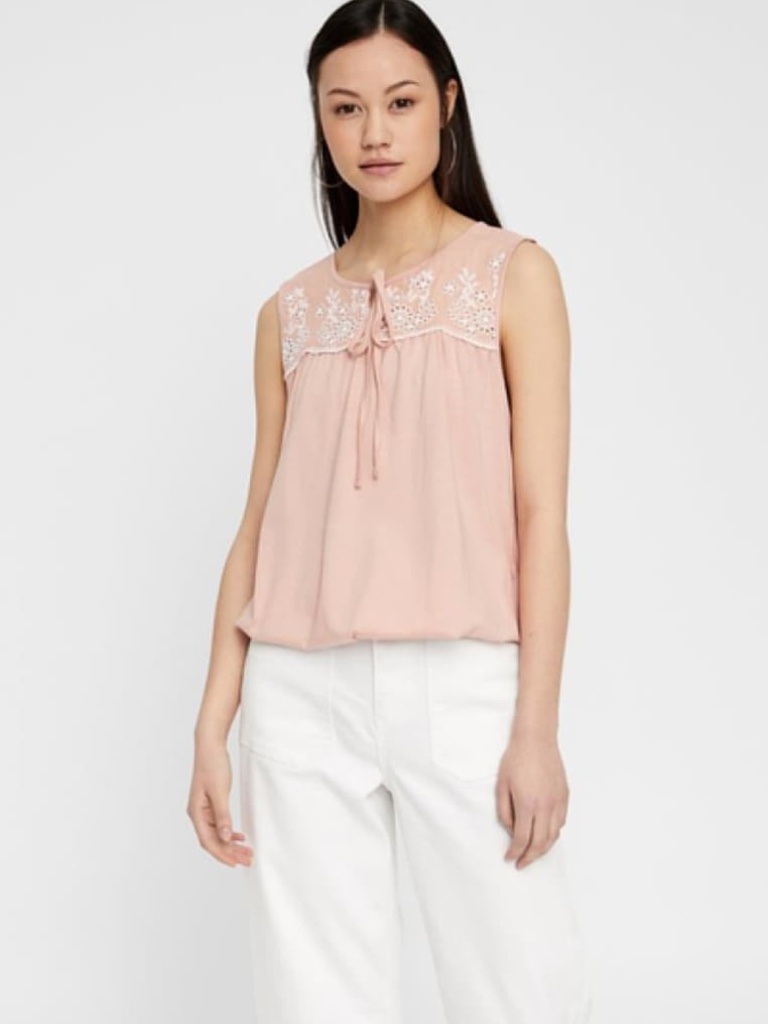
cotton relaxed sleeveless hip length Untucked round tank